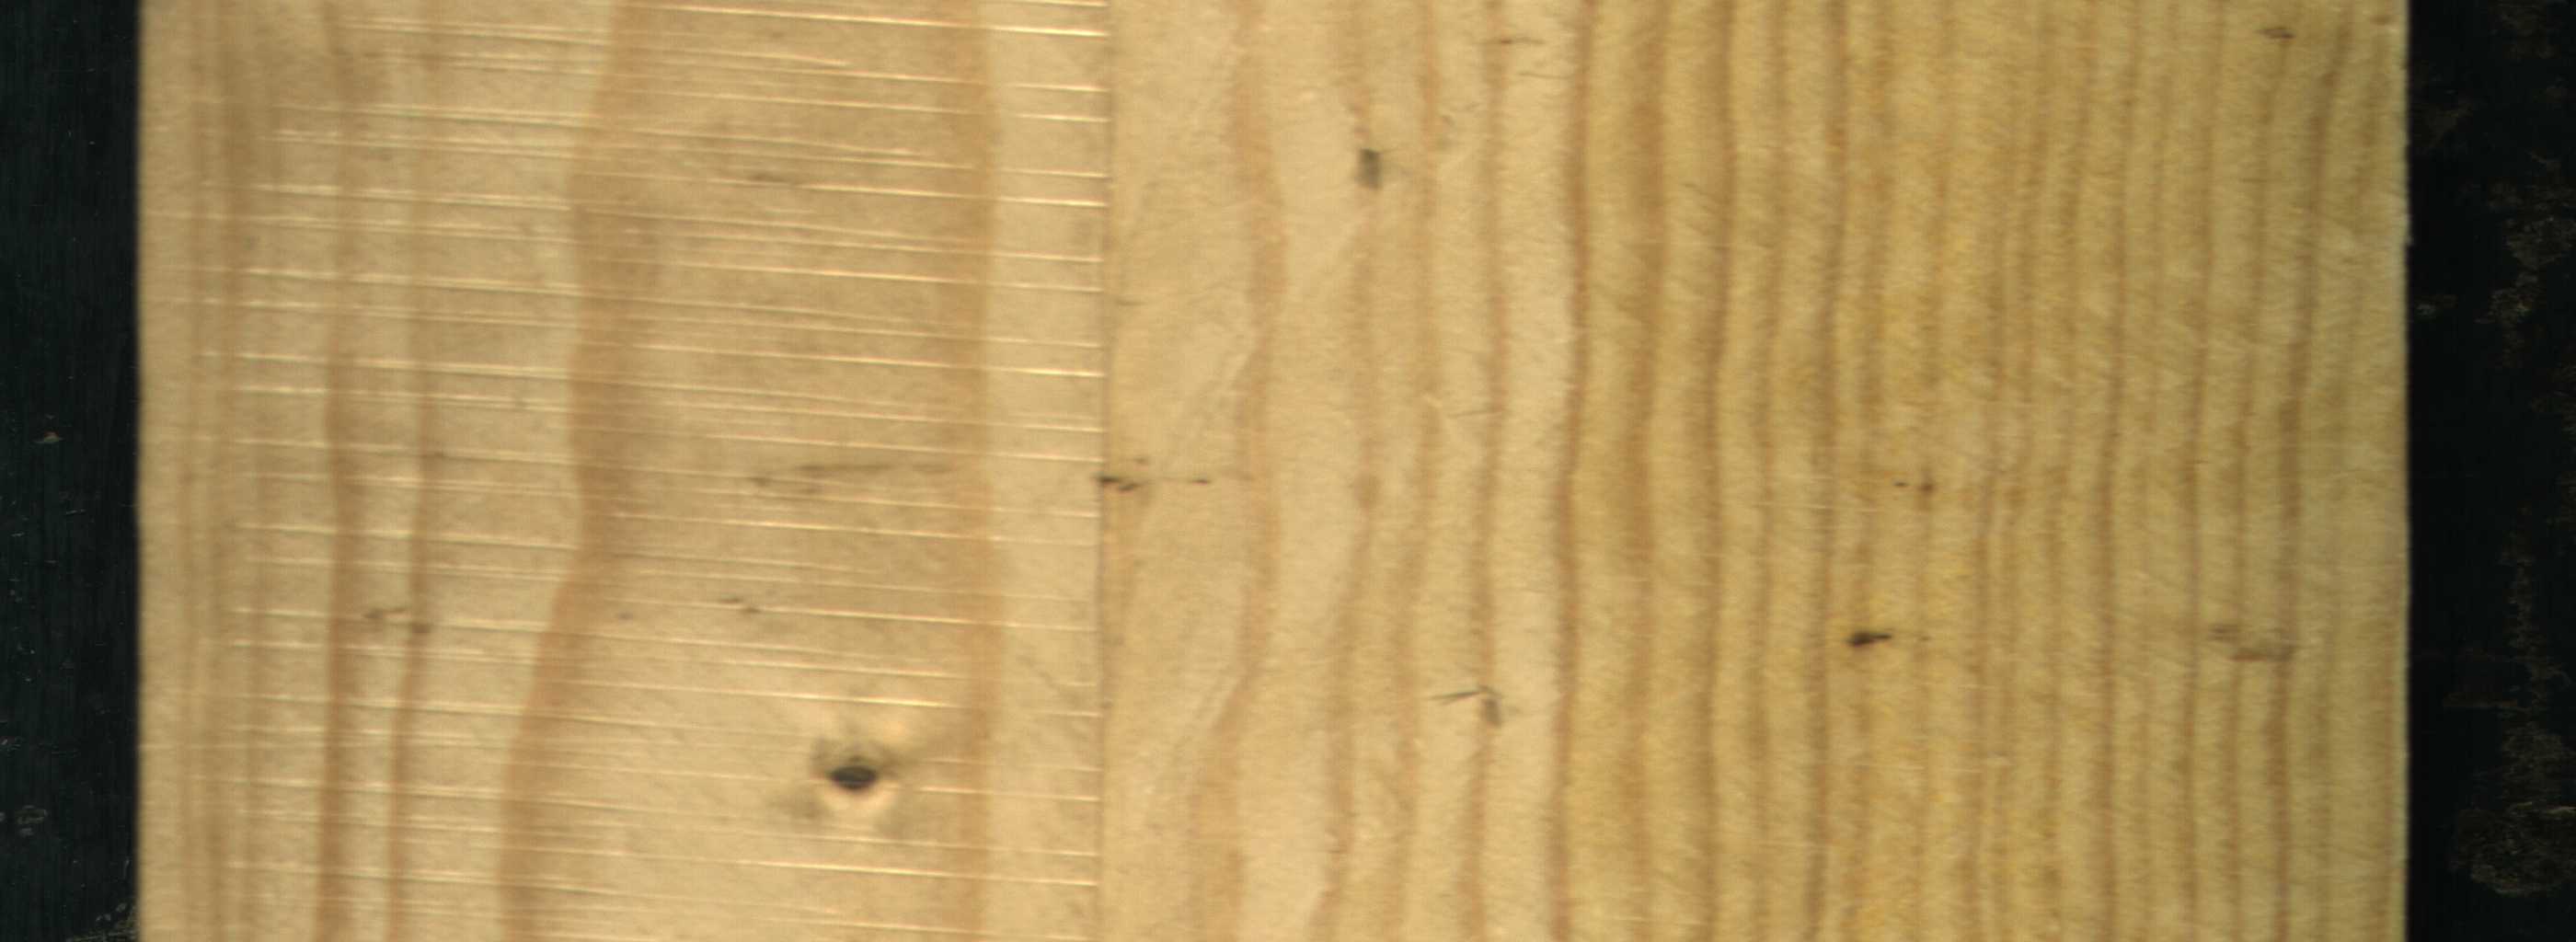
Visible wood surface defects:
Live_Knot